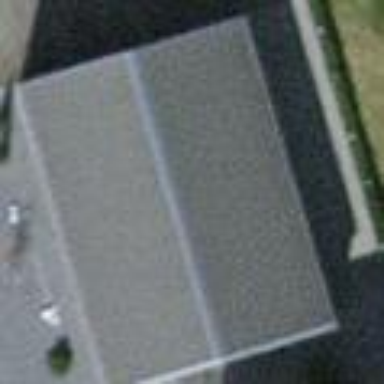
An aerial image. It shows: Garage.